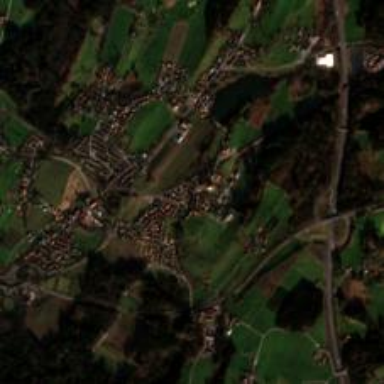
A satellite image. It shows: Village.